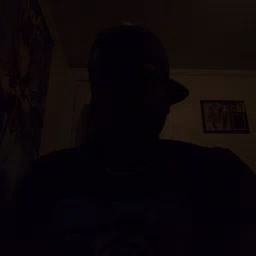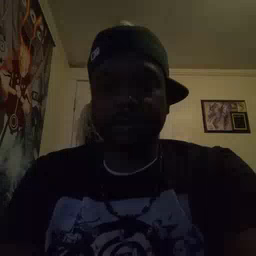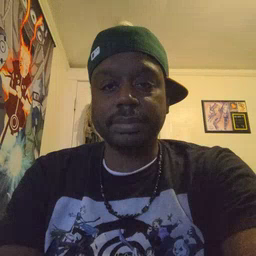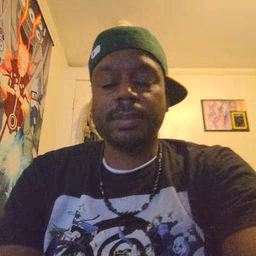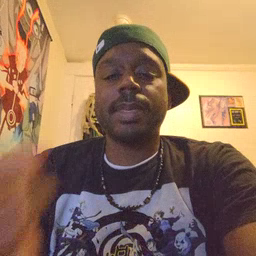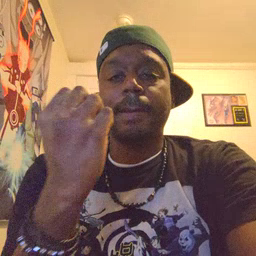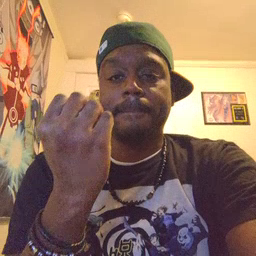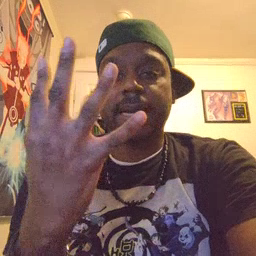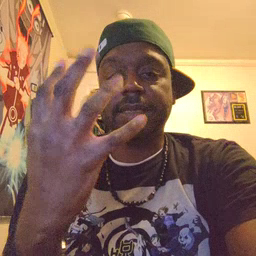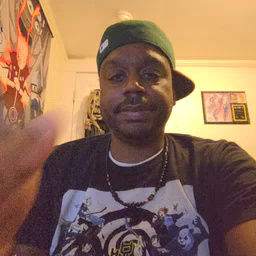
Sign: many